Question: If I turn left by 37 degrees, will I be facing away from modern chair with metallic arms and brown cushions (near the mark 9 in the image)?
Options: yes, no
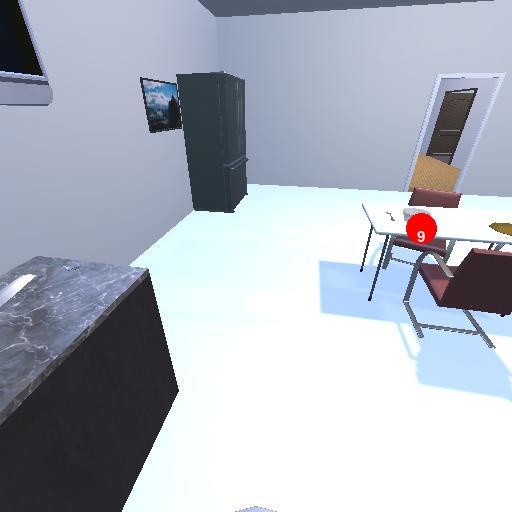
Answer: yes